Field crop: maize
Growth stage: 2
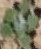
Species: chenopodium